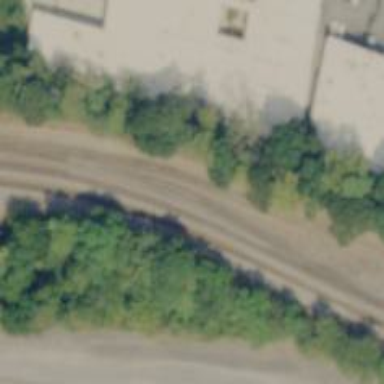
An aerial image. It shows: Railway with milepost marked "WA".